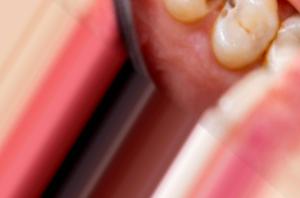
Condition: Caries